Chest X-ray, AP view. Patient: 16 years old, sex M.
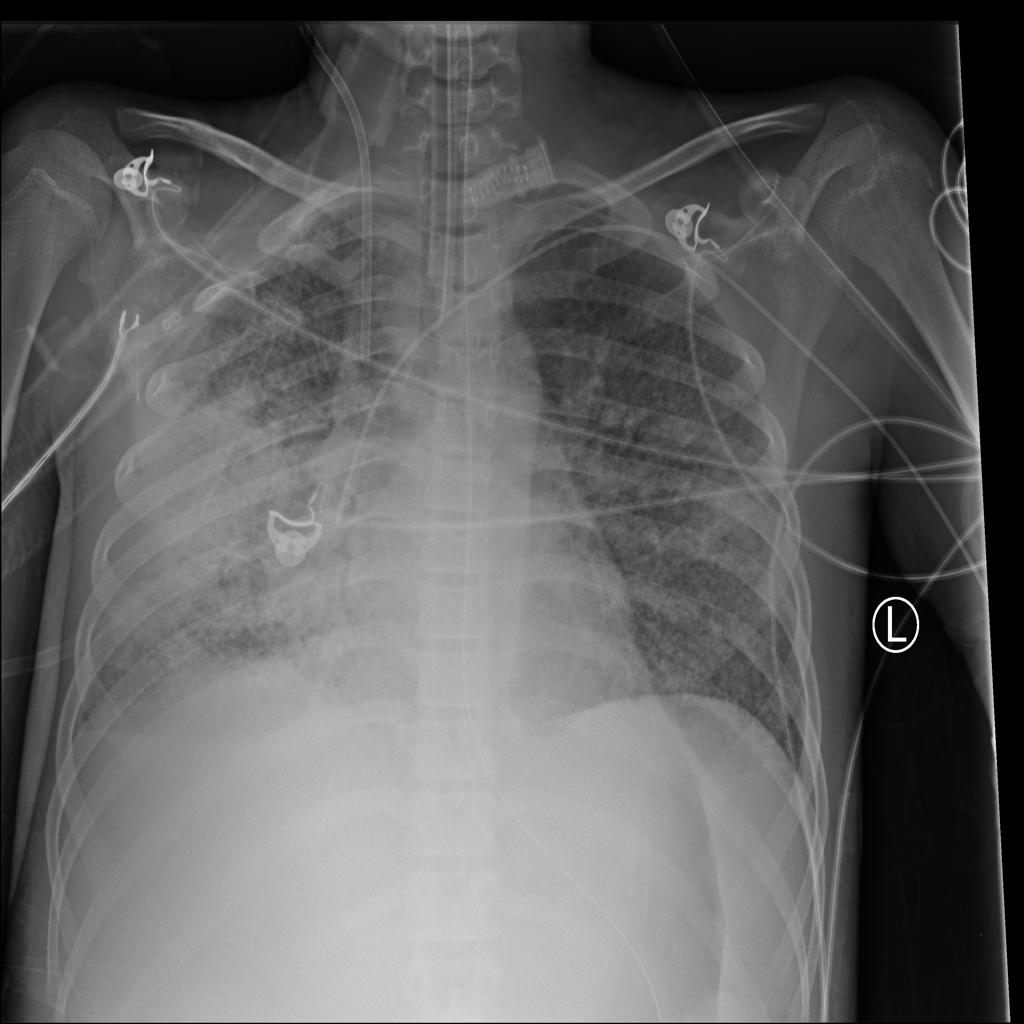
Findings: Consolidation